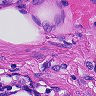
Metastatic tissue present: yes